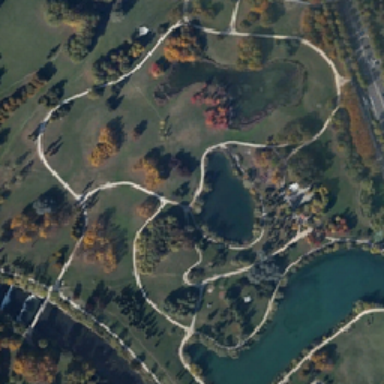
There are trees lakes roads roads and meadows .